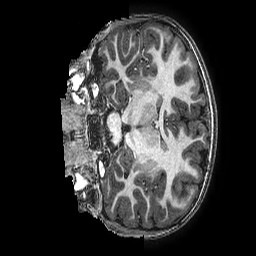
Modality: T1w
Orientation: coronal
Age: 10
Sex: male
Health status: ill
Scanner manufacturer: ge
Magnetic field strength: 3 T
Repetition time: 0.00766 s
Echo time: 0.003476 s